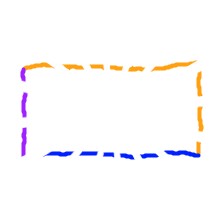
Shape: rectangle